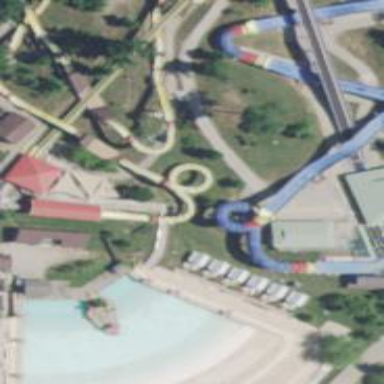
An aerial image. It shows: Water slide attraction.